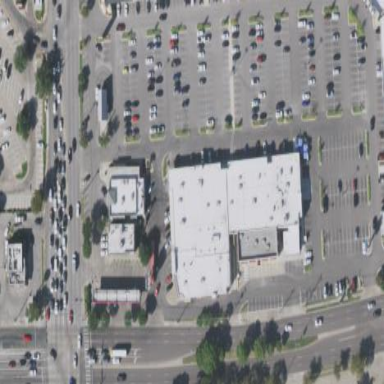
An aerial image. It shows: Commercial building.